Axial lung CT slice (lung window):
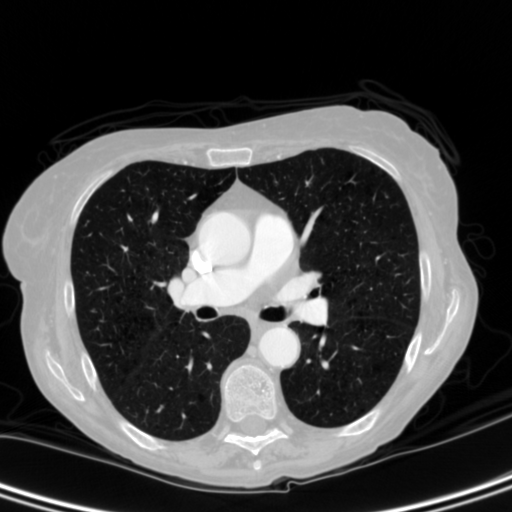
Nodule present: no